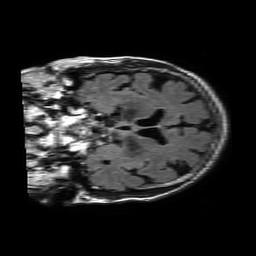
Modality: FLAIR
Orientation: coronal
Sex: female
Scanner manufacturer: philips
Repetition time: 11 s
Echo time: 0.125 s